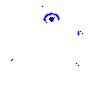
Particle: pion